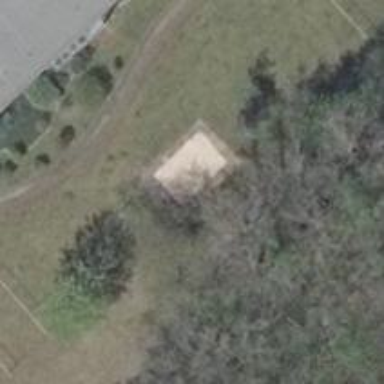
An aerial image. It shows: Sandpit at the playground.